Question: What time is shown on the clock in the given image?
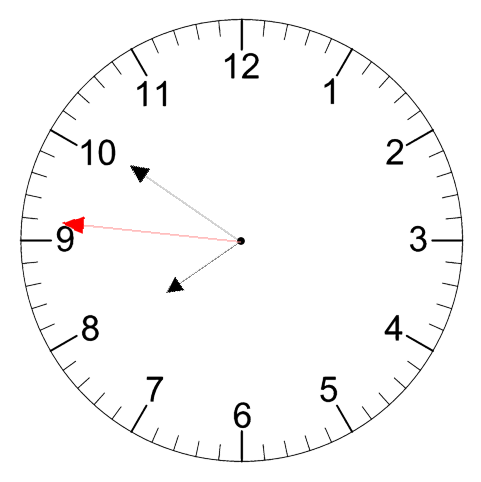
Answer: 07:50:46